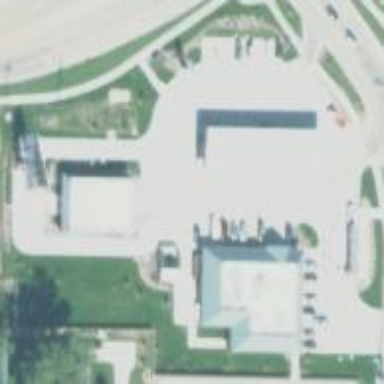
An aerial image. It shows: Fuel station.